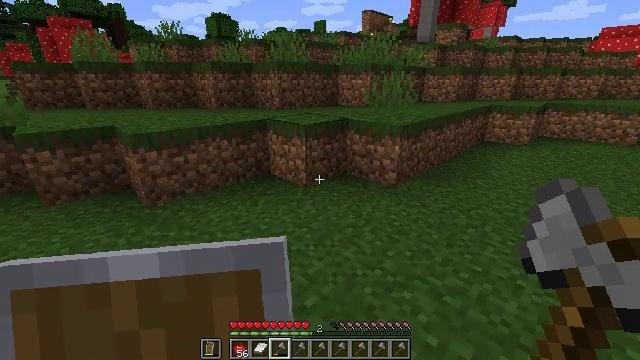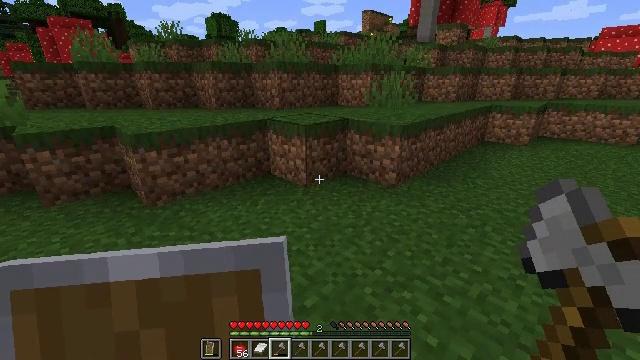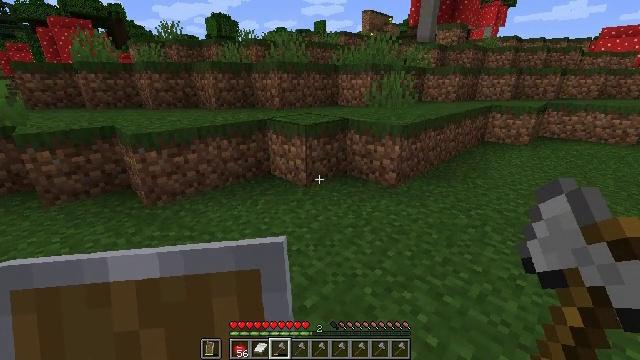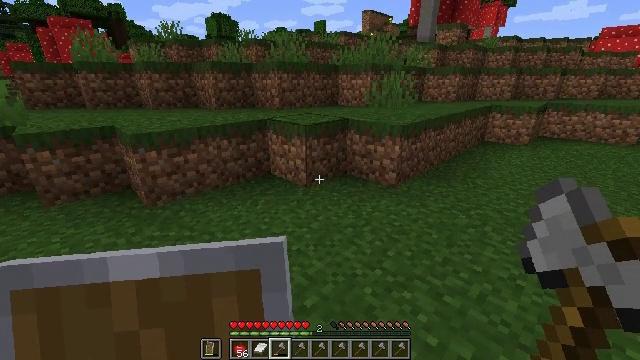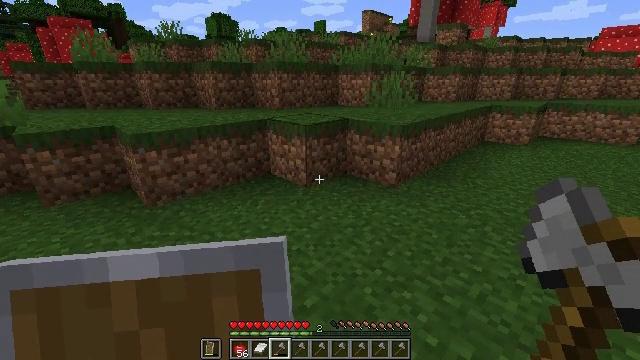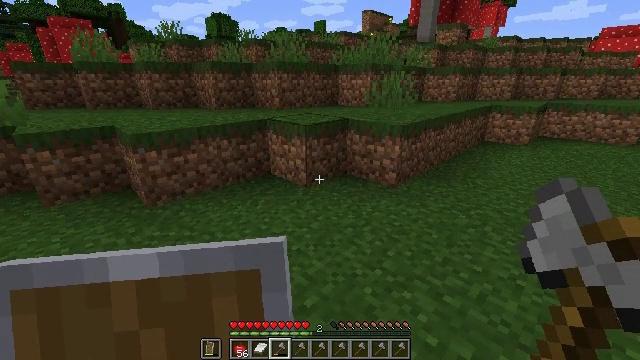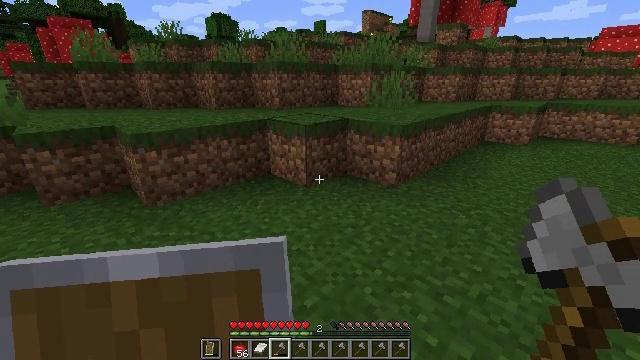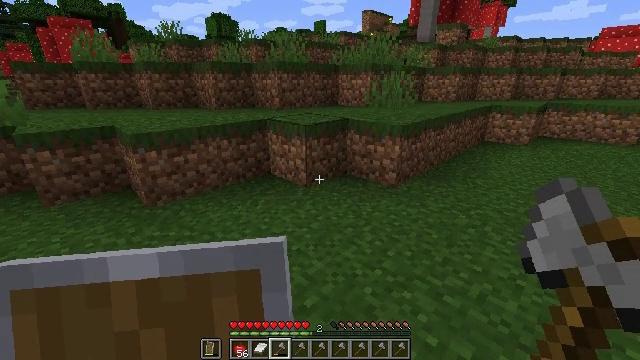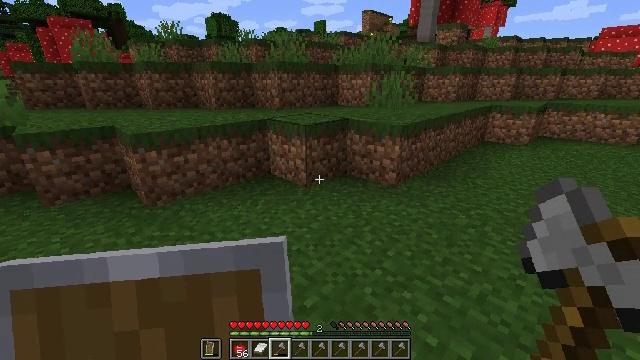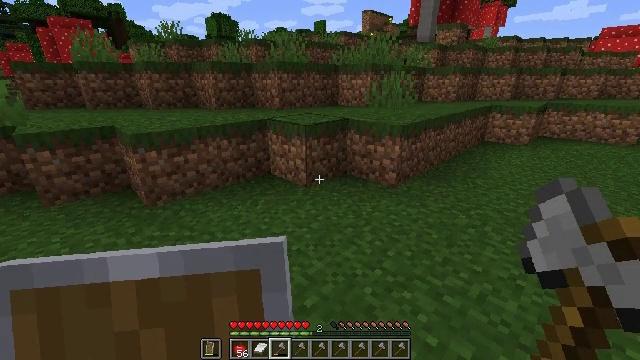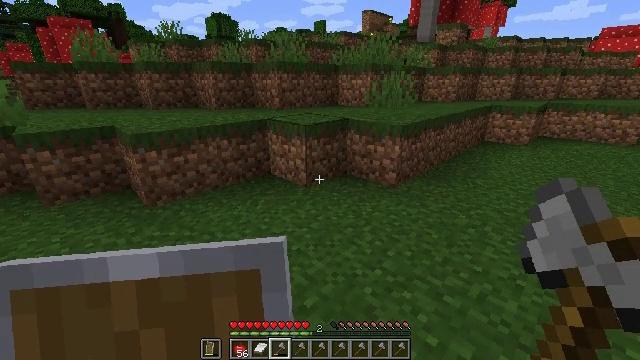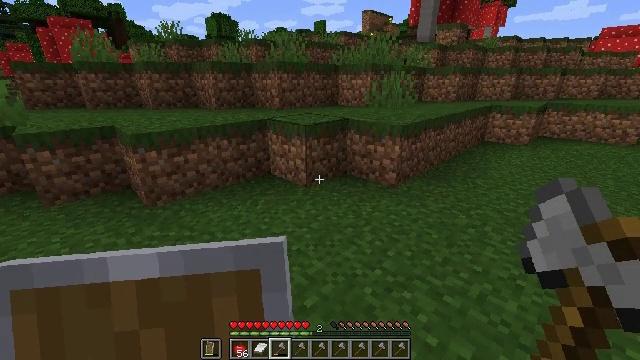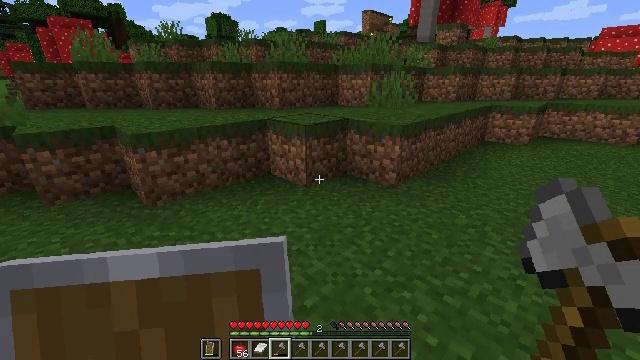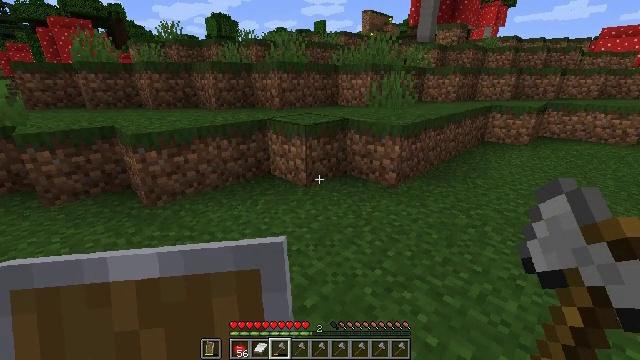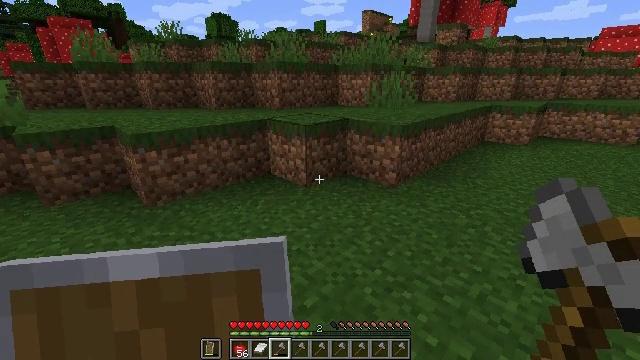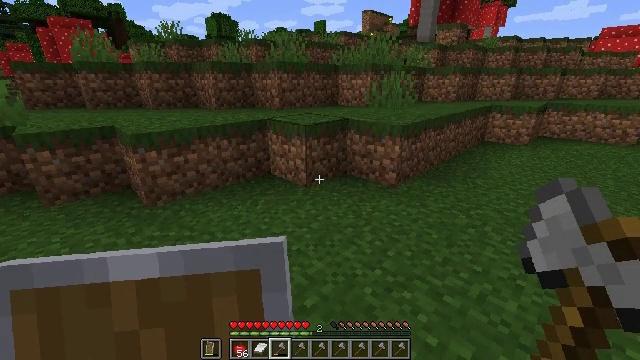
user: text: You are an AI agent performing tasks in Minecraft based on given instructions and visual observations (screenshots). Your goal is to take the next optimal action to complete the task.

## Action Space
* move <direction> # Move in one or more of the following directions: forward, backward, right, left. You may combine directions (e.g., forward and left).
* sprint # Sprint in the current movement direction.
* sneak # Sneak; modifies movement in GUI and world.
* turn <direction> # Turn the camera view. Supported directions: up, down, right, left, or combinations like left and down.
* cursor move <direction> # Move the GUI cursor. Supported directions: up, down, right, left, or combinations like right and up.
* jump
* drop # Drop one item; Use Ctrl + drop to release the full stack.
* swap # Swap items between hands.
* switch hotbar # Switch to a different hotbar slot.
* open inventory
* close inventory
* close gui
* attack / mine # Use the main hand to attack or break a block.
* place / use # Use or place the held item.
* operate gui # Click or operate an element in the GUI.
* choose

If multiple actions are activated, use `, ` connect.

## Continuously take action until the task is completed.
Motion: motion action
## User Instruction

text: Collect dark oak log for building.
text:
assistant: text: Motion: no_op
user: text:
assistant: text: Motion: no_op
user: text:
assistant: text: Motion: no_op
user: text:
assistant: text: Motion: no_op
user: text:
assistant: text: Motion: no_op
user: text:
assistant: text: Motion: no_op
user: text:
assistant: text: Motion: no_op
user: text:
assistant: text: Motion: no_op
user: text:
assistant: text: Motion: no_op
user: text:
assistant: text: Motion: no_op
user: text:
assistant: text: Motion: no_op
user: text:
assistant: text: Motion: no_op
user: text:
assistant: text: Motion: no_op
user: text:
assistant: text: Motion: no_op
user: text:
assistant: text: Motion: no_op
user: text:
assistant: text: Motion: no_op
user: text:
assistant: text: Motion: no_op
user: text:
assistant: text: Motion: no_op
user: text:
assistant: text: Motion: no_op
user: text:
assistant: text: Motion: no_op
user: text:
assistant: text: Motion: no_op
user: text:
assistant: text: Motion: move forward
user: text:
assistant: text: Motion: move forward and move right
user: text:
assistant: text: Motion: move forward and move right
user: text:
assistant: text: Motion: move forward and move right
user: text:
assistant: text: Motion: move forward and move right
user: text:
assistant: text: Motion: move forward and move right
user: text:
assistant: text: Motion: move forward and move right
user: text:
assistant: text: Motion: move forward and move right
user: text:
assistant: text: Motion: move forward and move right